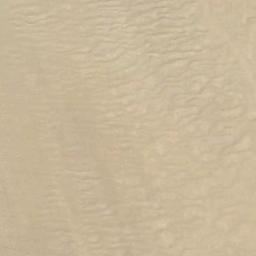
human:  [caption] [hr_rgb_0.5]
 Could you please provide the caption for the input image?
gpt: There are parallel lines in this desert .

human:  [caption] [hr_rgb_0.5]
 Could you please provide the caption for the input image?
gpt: The desert has yellow sand and some sand ripples .

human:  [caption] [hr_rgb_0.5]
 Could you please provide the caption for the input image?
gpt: The desert is full of white sand .

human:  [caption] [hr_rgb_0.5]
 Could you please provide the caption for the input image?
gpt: This is a yellow desert with wavy stripes .

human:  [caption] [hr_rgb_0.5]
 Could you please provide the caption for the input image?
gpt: A yellow desert with many dunes .